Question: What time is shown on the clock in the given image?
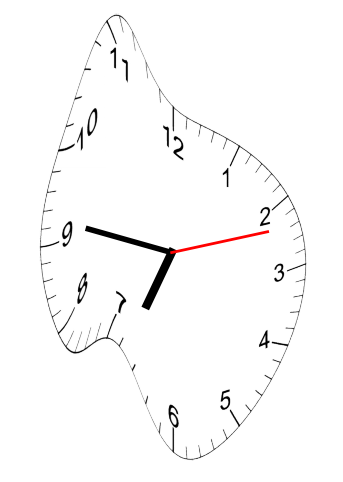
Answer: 06:46:12